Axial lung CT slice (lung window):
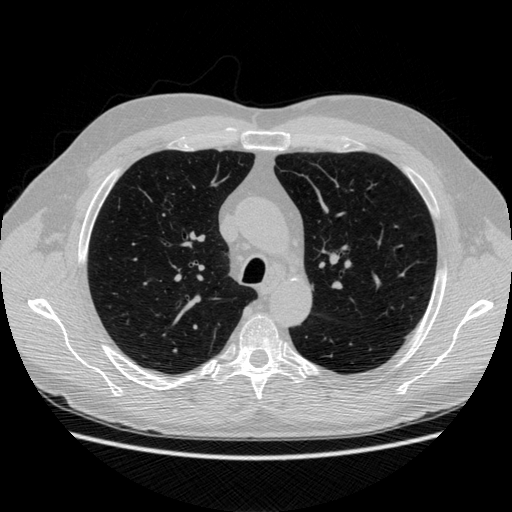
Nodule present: no